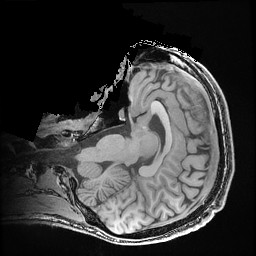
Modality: T1w
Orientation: axial
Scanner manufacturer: ge
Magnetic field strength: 3 T
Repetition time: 0.009184 s
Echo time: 0.00368 s